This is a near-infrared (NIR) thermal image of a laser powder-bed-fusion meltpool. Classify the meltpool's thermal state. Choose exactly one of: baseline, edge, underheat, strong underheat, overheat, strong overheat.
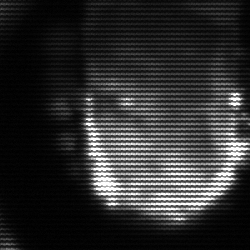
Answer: baseline